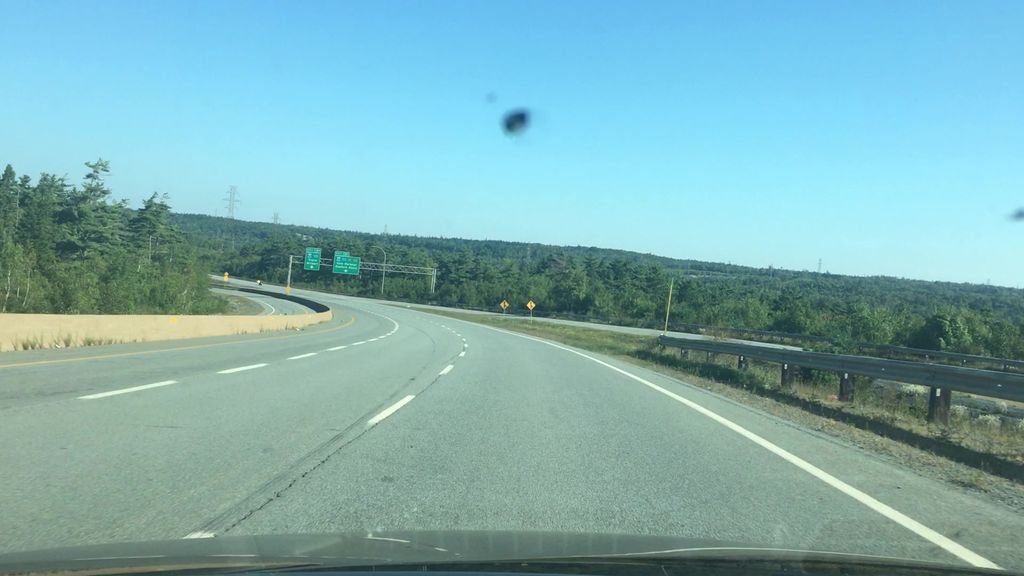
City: halifax